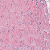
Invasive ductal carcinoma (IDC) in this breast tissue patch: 0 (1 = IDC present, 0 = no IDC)